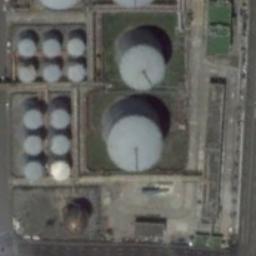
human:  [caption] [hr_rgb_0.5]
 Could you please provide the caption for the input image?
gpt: There are several neatly arranged large oil storage tanks in the factory, And there are large lawns in the factory .

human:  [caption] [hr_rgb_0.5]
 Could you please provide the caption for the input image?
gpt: There are several buildings beside the storage tanks .

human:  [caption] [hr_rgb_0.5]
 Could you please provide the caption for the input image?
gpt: There are three white storage tanks and three silver storage tanks .

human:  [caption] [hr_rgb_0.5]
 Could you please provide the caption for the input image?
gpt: There are two big and some small storage tanks on the bare land .

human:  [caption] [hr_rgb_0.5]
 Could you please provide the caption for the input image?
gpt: There are some storage tanks arranged neatly .